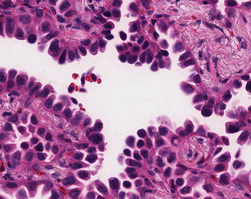
Tumor epithelial tissue: yes
Tumor-associated stroma tissue: yes
Normal tissue: no